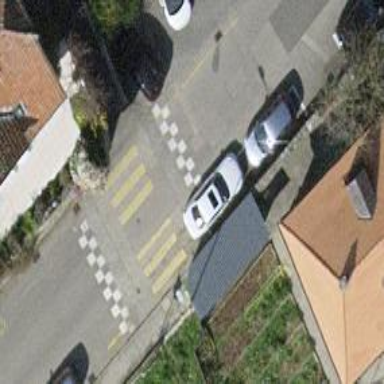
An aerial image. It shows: Crossing road with traffic calming table.